Question: I have a file consisting in three parts:
1. Xml header (unicode);
2. ASCII character 29 (group separator);
3. A numeric stream to the end of file
I want to get one xml string from the first part, and the numeric stream (to be parsed with 'struct.unpack' or 'array.fromfile').
Should I create an empty string and add to it reading the file byte by byte until I find the separator, like shown <URL>?
Or is there a way to read everything and use something like 'xmlstring = open('file.dat', 'rb').read().split(chr(29))[0]' (which by the way doesn't work) ?
EDIT: this is what I see using a hex editor: the separator is there (selected byte)

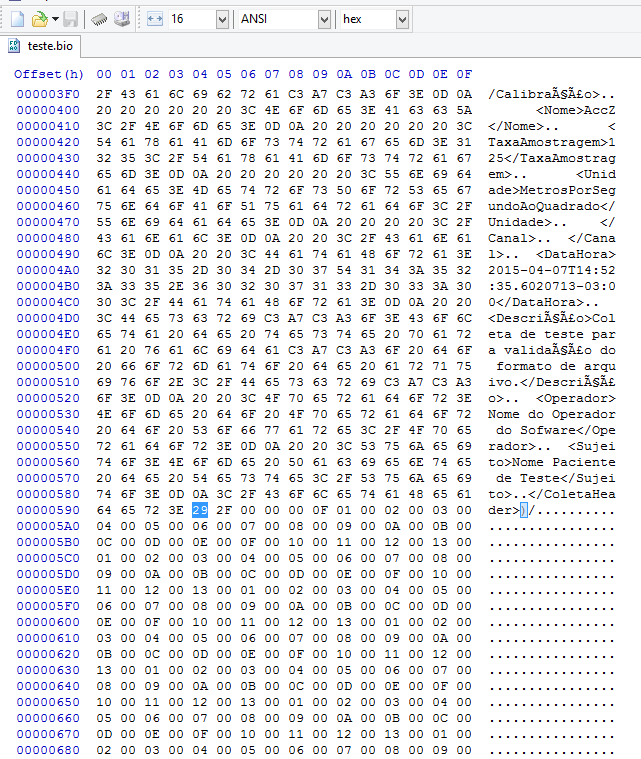
Answer: Your attempt at searching for the value 'chr(29)' didn't work because in that expression '29' is a value in decimal notation. The value you got from your hex editor however is displayed in hex, so it's '0x29' (or '41' in decimal).
You can simply do the conversion in Python - '0xnn' is just another notation for entering an integer literal:
'''
>>> 0x29
41
'''
You can then use <URL> to split the data into your respective parts:
'''
with open('file.dat', 'rb') as infile:
data = infile.read()
xml, sep, binary_data = data.partition(SEP)
'''
:
'''
import random
SEP = chr(0x29)
with open('file.dat', 'wb') as outfile:
outfile.write("<doc></doc>")
outfile.write(SEP)
data = ''.join(chr(random.randint(0, 255)) for i in range(1024))
outfile.write(data)
with open('file.dat', 'rb') as infile:
data = infile.read()
xml, sep, binary_data = data.partition(SEP)
print xml
print len(binary_data)
'''
Output:
'''
<doc></doc>
1024
'''